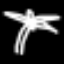
Label: palm tree